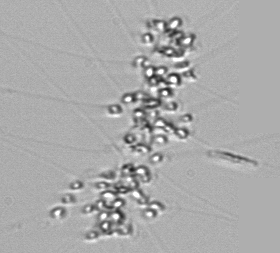
Label: Chaetoceros_didymus_TAG_external_flagellate